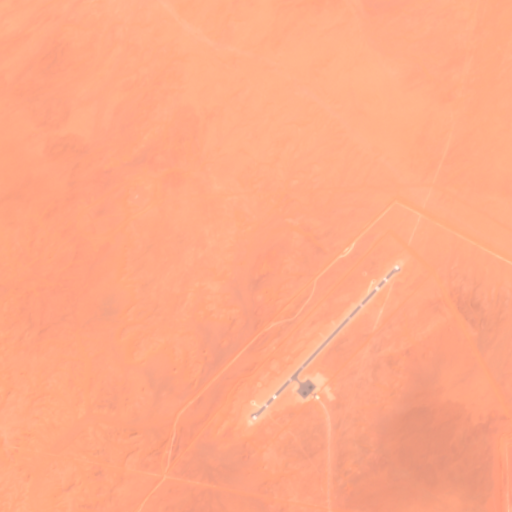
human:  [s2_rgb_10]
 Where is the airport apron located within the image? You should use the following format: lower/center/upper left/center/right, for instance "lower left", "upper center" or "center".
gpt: The airport apron is located in the lower center of the image.
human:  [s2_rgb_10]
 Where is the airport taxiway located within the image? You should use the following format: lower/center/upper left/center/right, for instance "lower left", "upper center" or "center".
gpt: The airport taxiway is located in the lower center of the image.
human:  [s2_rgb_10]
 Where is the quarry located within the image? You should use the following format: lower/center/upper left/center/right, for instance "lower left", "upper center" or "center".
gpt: There is no quarry in the image.